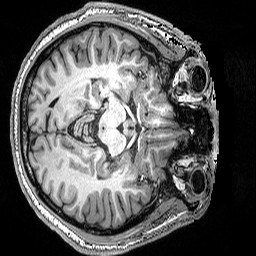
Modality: T1w
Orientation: axial
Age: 20
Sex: male
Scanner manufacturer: siemens
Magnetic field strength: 3 T
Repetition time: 2.5 s
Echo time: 0.00343 s